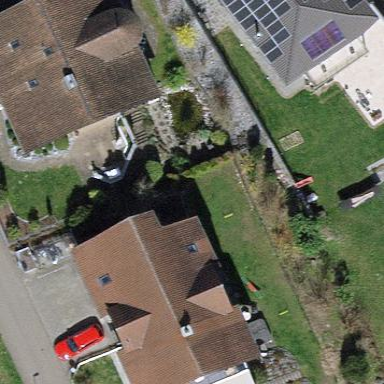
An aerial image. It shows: Simple house.